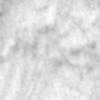
Label: no_change